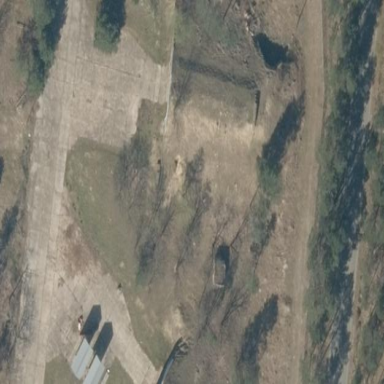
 commonly known as bunker. It serves as hangar for aircraft."